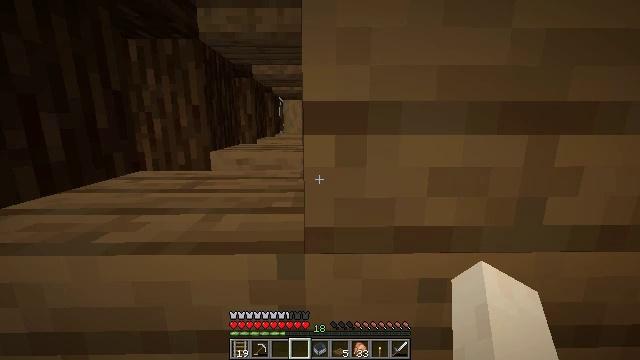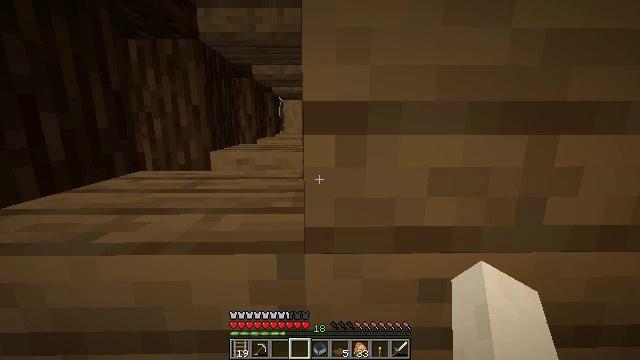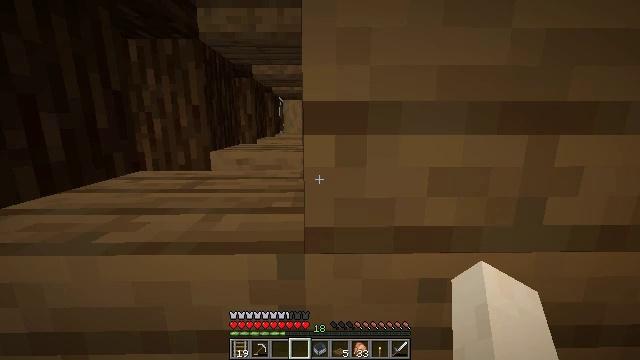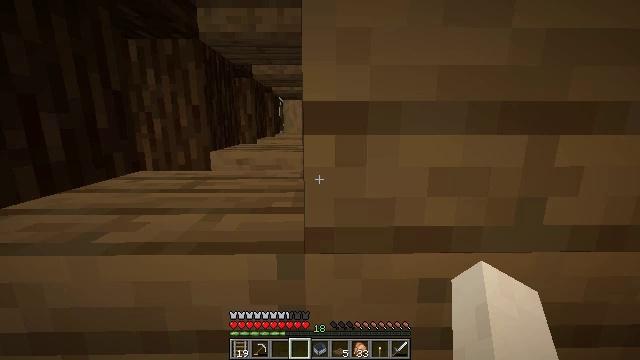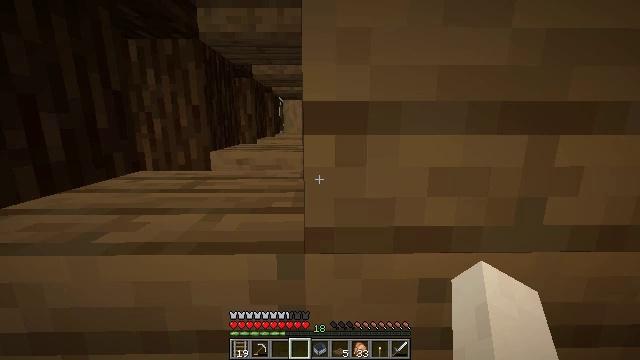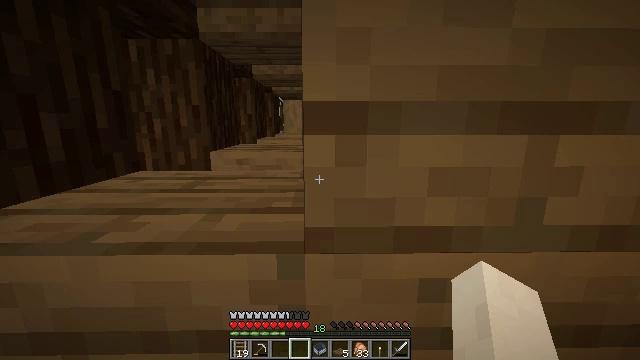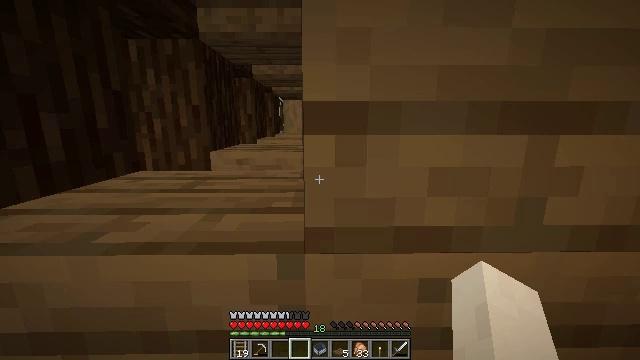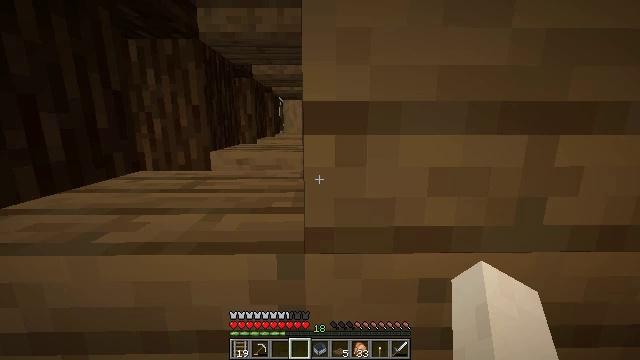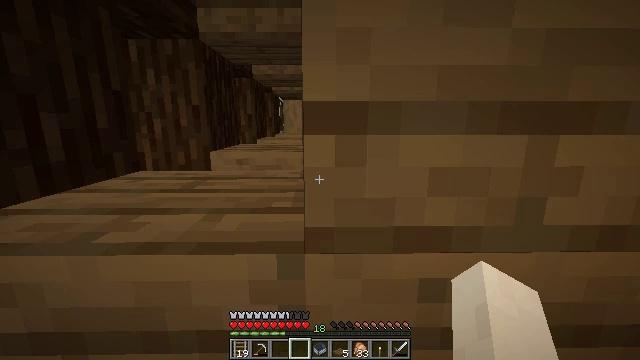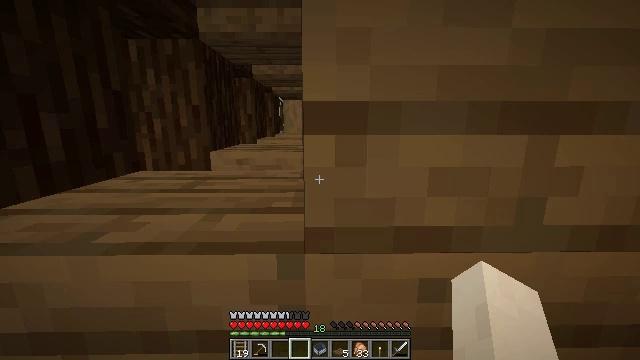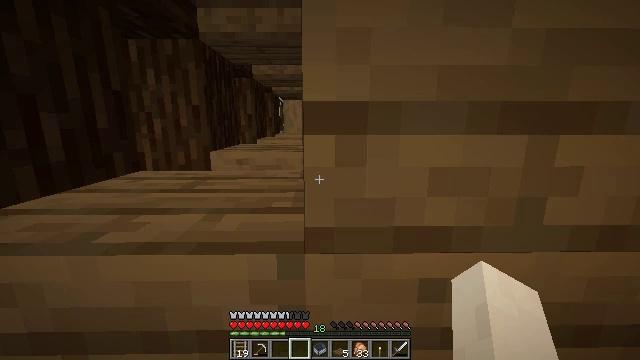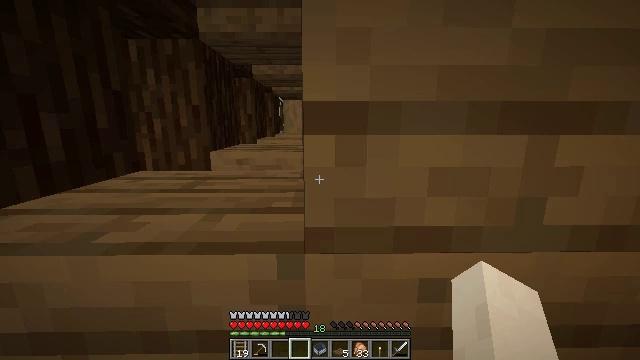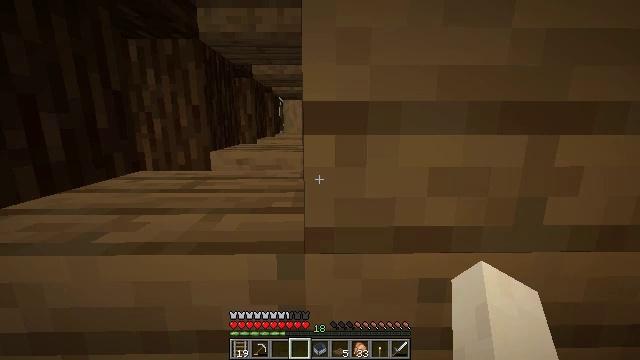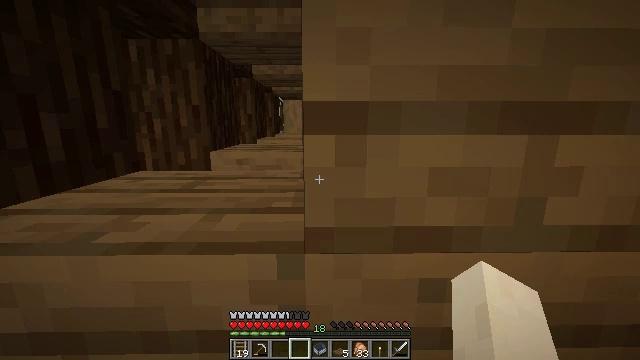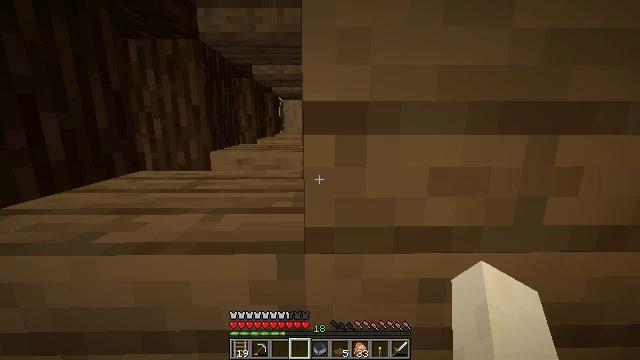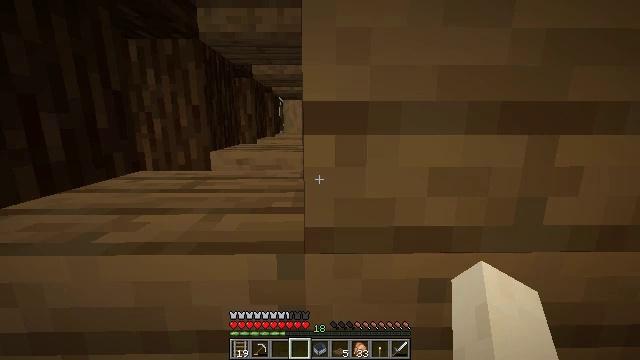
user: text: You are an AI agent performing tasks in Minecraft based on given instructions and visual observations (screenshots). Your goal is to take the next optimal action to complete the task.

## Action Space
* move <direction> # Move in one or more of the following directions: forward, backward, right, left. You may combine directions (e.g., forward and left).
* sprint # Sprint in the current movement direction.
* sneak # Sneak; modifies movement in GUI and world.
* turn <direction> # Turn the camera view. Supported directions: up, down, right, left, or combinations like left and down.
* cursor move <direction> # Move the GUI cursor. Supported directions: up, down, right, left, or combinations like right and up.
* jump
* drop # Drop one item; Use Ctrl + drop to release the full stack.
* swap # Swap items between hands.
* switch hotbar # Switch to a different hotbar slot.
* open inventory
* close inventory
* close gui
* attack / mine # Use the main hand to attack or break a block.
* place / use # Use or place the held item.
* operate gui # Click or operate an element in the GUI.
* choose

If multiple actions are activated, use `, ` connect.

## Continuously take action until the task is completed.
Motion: motion action
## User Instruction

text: Mine the stripped spruce log.
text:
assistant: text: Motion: no_op
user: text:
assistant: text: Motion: no_op
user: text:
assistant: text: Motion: no_op
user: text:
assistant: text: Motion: no_op
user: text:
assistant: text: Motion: no_op
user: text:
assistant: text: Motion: no_op
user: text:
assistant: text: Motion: no_op
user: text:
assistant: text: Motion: no_op
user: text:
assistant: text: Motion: no_op
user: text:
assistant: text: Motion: no_op
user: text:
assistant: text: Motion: no_op
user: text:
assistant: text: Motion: no_op
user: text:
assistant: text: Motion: no_op
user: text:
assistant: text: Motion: no_op
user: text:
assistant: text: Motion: no_op
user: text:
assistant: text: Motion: no_op
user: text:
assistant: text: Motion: no_op
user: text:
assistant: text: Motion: no_op
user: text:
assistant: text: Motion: no_op
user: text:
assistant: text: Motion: no_op
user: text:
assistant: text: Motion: no_op
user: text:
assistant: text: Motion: no_op
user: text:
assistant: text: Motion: no_op
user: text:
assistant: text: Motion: no_op
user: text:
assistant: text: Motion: no_op
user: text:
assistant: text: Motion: no_op
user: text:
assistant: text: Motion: no_op
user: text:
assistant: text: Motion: no_op
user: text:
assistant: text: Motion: no_op
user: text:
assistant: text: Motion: no_op